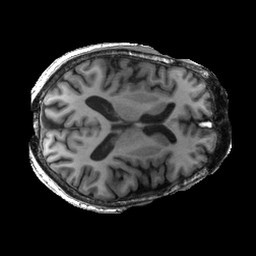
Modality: T1w
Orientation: axial
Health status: ill
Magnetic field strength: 3 T